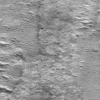
Atmospheric dust classification: not_dusty